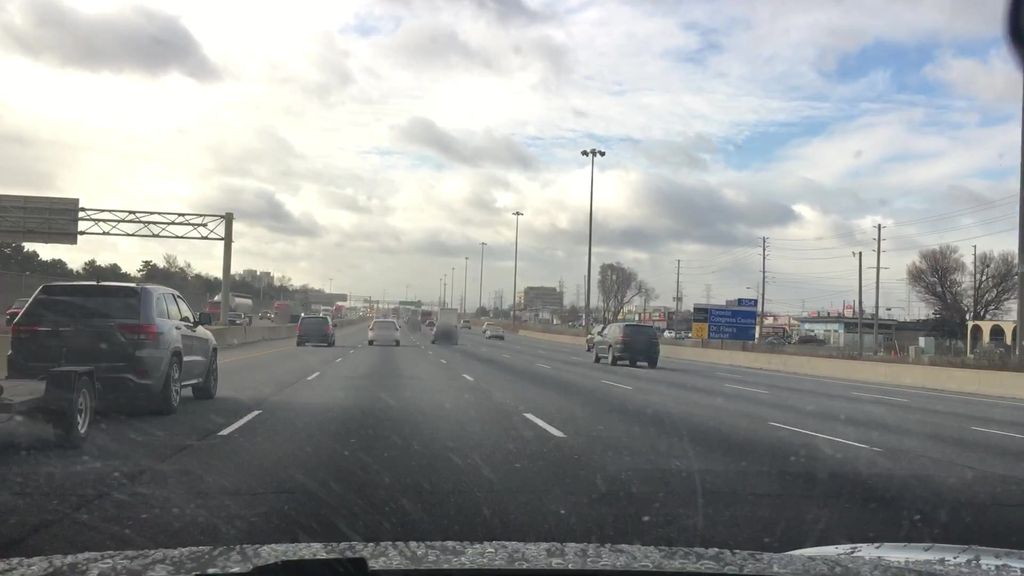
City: toronto